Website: bh-photo
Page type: address-validator
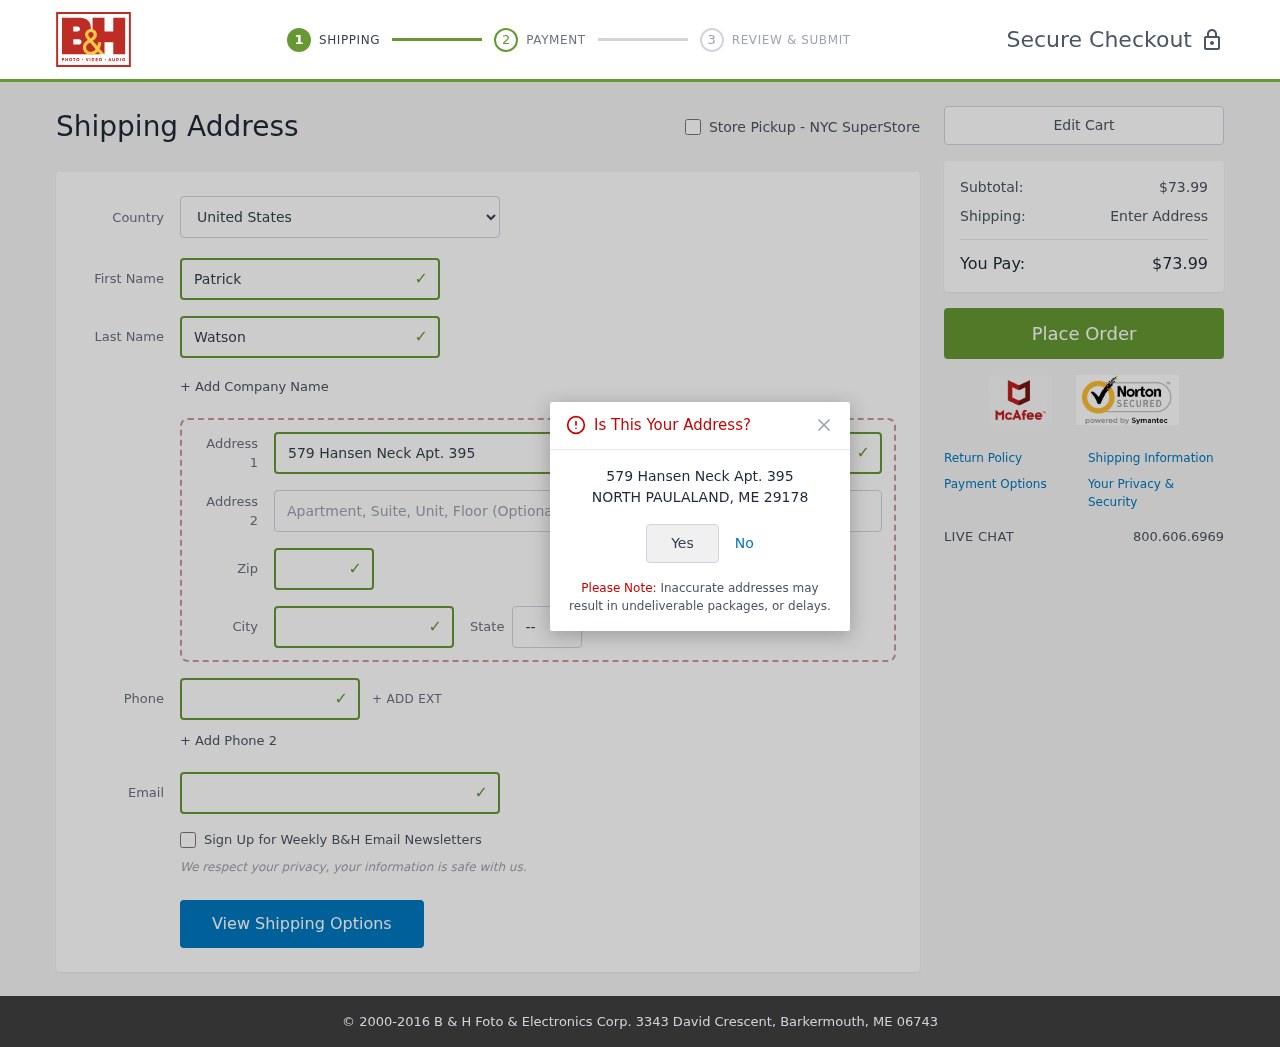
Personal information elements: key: PII_CITY
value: North Paulaland
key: PII_COUNTRY
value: United States
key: PII_EMAIL
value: patrick_watson@gmail.com
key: PII_FIRSTNAME
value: Patrick
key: PII_LASTNAME
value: Watson
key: PII_PHONE
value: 9668981912
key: PII_POSTCODE
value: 29178
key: PII_STATE_ABBR
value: ME
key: PII_STREET
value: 579 Hansen Neck Apt. 395
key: PII_CITY_CONFIRM
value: NORTH PAULALAND
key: PII_POSTCODE_FULL
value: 29178
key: PII_POSTCODE_NUMERIC
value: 29178
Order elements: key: ORDER_SUBTOTAL
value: $73.99
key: ORDER_TOTAL
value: $73.99